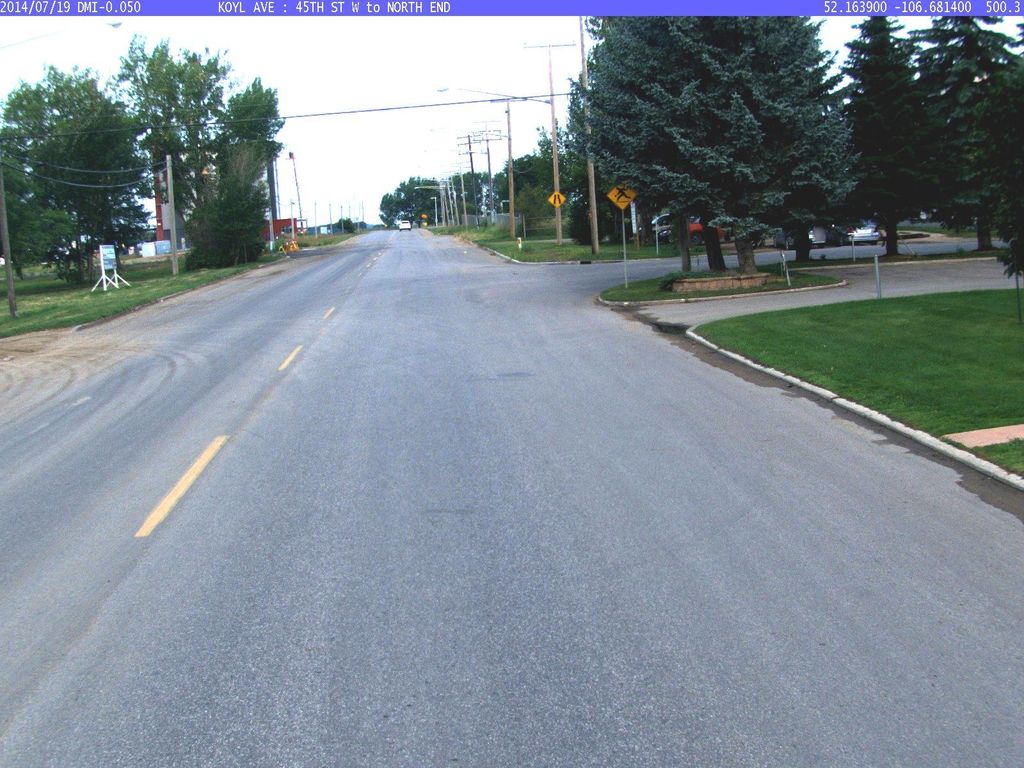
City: saskatoon